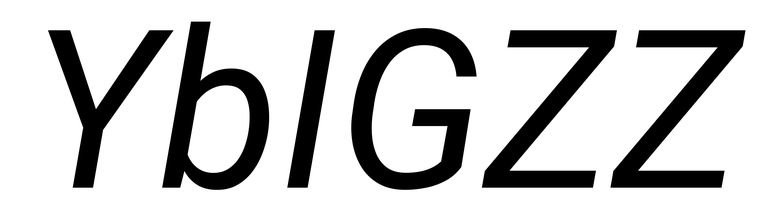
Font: Roboto-Italic_Italic